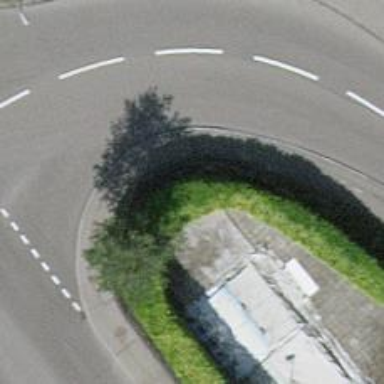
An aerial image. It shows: Hedge acting as barrier.